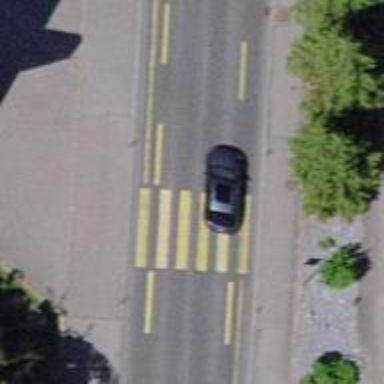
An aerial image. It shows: Footway with zebra crossing.